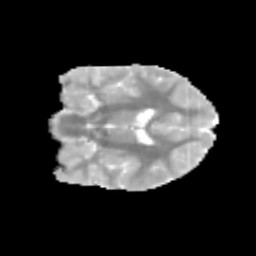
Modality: MD
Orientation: coronal
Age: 12
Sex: male
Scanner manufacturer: siemens
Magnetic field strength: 3 T
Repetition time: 3.8 s
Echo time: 0.07 s